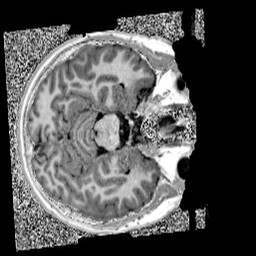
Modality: UNIT1
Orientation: axial
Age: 13
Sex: female
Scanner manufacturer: siemens
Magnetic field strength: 3 T
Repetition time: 4 s
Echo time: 0.00299 s